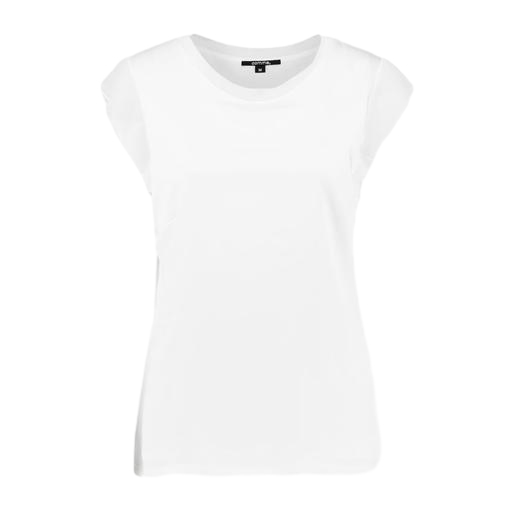
white petite t-shirt only macy, white whitney muscle t-shirt, white cap-sleeve t-shirt, white background